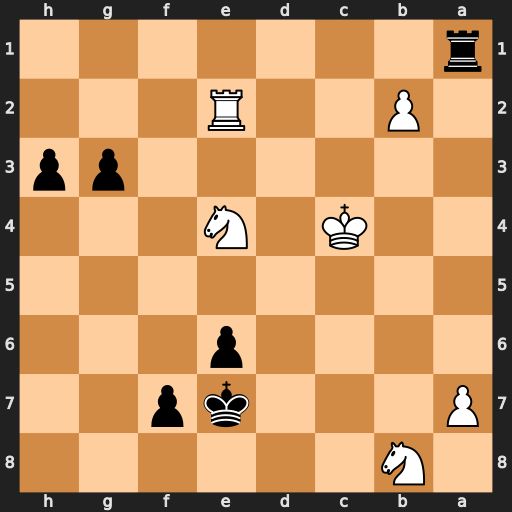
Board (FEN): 1N6/P3kp2/4p3/8/2K1N3/6pp/1P2R3/r7
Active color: b
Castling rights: -
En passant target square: -
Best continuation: g2 Nc6+ Kf8